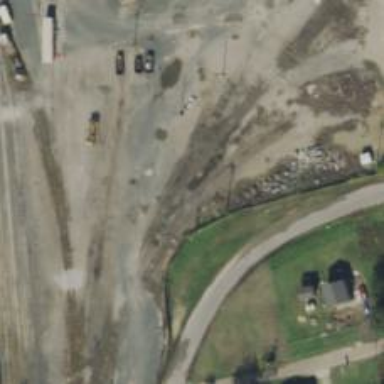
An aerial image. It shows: Railway yard.